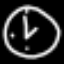
Label: clock